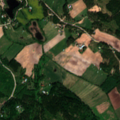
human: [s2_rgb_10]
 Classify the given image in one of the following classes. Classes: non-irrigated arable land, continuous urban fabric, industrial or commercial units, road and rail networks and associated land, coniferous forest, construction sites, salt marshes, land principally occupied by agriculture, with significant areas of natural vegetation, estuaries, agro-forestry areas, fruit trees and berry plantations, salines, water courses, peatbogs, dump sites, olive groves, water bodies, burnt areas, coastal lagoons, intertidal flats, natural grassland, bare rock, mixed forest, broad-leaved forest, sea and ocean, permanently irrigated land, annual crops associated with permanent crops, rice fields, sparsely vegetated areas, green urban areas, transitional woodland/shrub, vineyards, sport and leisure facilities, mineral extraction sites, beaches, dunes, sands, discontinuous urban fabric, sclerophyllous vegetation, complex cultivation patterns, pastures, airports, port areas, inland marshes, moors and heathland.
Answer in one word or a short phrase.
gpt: non-irrigated arable land, land principally occupied by agriculture, with significant areas of natural vegetation, broad-leaved forest, mixed forest